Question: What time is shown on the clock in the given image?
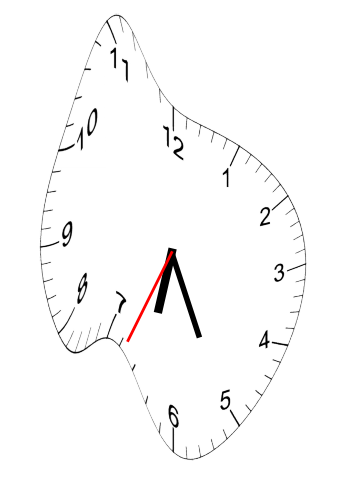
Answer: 06:25:34